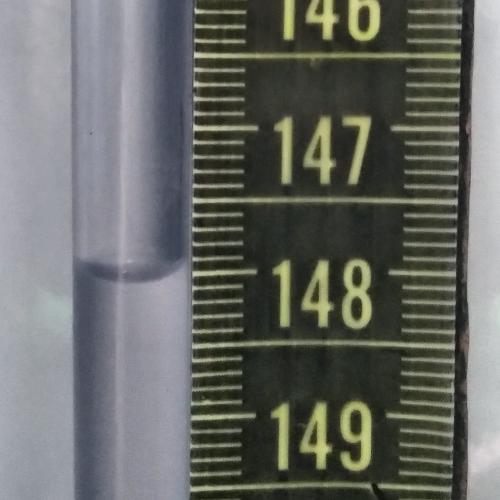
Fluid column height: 148.0 cm